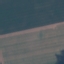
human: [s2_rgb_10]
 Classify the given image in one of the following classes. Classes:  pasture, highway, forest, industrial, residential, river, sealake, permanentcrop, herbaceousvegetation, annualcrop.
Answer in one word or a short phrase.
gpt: AnnualCrop